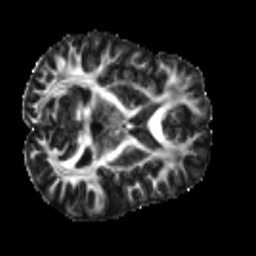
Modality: FA
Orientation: axial
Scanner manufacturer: siemens
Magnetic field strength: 3 T
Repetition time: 4 s
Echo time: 0.0594 s